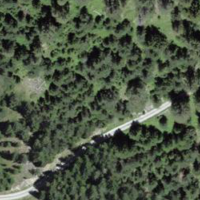
EUNIS habitat code: 43
Species observed at this site:
Saxifraga paniculata